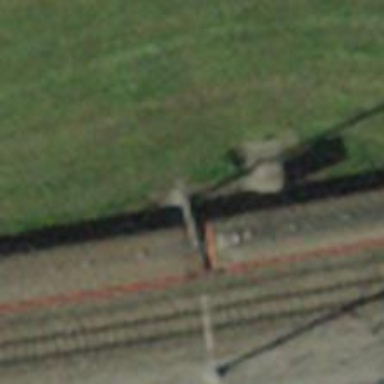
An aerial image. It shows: Power pole.